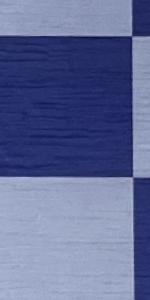
Label: Empty